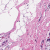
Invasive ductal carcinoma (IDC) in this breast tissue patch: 0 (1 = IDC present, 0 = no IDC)